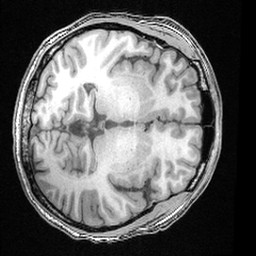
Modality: T1w
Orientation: axial
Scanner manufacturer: ge
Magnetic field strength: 3 T
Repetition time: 0.008572 s
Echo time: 0.003384 s